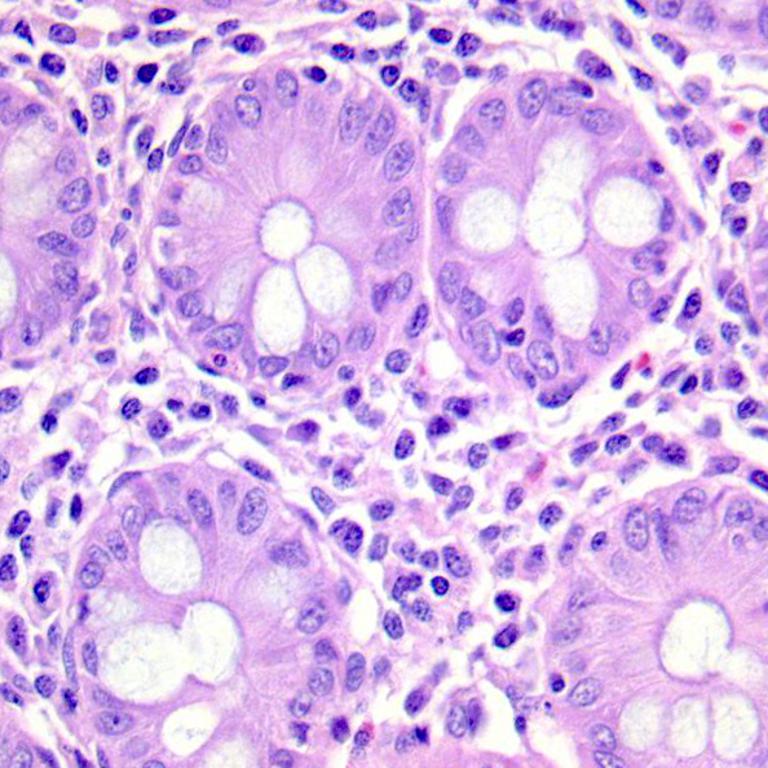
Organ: colon
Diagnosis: benign